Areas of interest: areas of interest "Industrial"
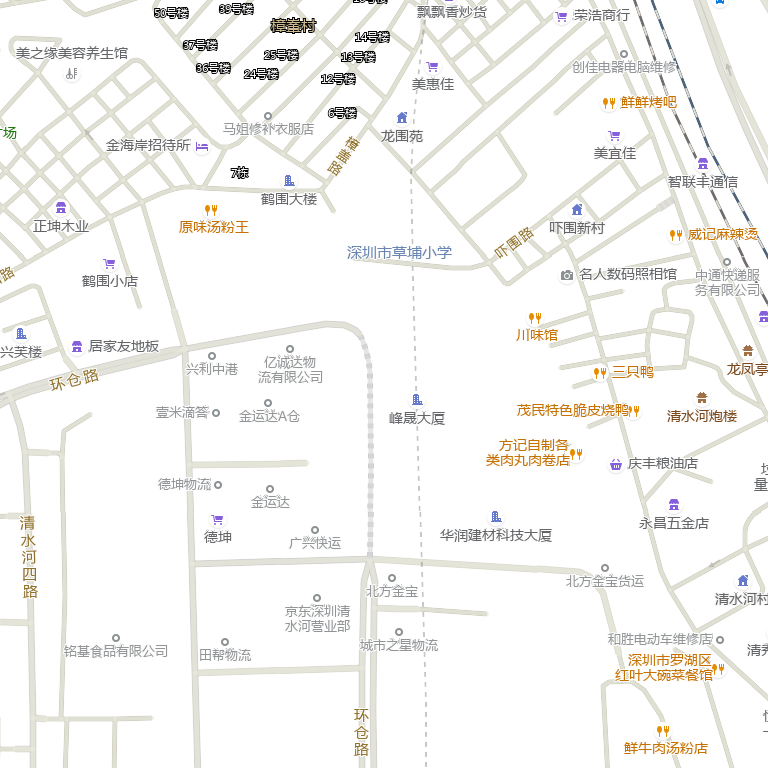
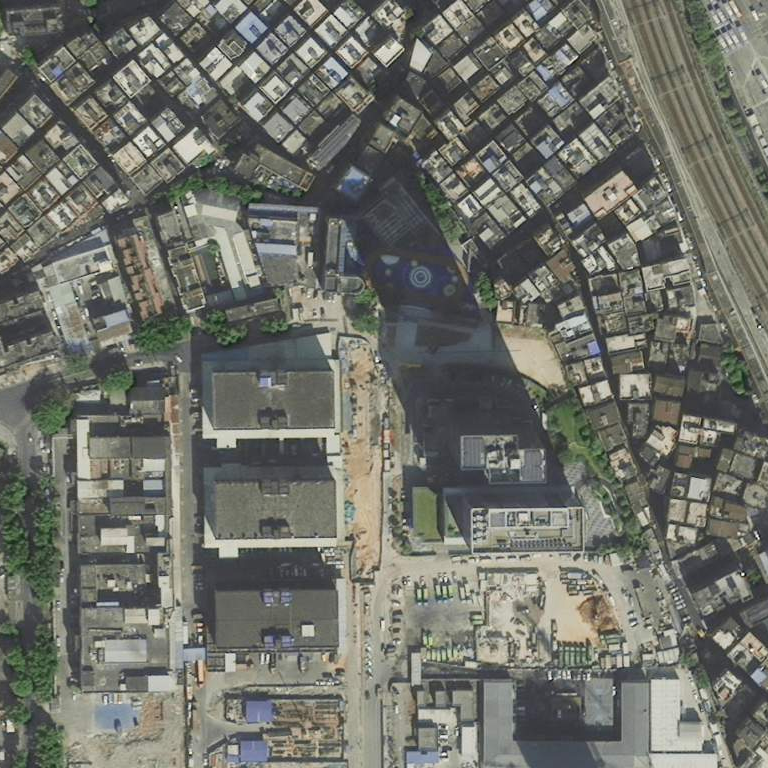